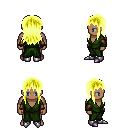
a pixel art fantasy rpg character, male body template, human, dark skin, green robe, metal pants, gold unkempt hairstyle, cloth bracers, metal boots, four views (front, back, left, right), 2x2 character sprite sheet, small pixel art, hard edges, no anti-aliasing